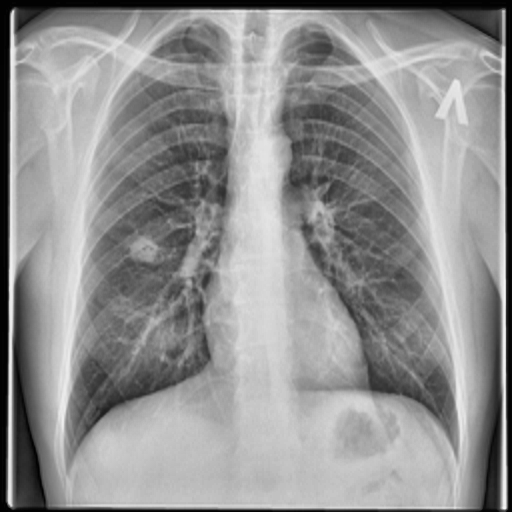
Finding: TUBERCULOSIS